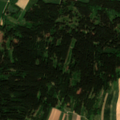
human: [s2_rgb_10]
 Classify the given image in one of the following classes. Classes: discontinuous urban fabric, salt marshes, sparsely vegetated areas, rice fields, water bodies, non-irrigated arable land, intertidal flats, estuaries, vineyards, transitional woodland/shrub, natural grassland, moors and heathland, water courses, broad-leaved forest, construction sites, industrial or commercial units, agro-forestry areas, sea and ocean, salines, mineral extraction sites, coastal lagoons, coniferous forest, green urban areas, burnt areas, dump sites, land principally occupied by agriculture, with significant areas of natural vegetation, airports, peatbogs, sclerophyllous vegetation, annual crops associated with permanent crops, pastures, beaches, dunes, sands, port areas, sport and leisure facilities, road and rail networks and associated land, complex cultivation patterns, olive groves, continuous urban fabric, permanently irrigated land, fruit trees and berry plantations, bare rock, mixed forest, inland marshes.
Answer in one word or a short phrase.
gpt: non-irrigated arable land, coniferous forest